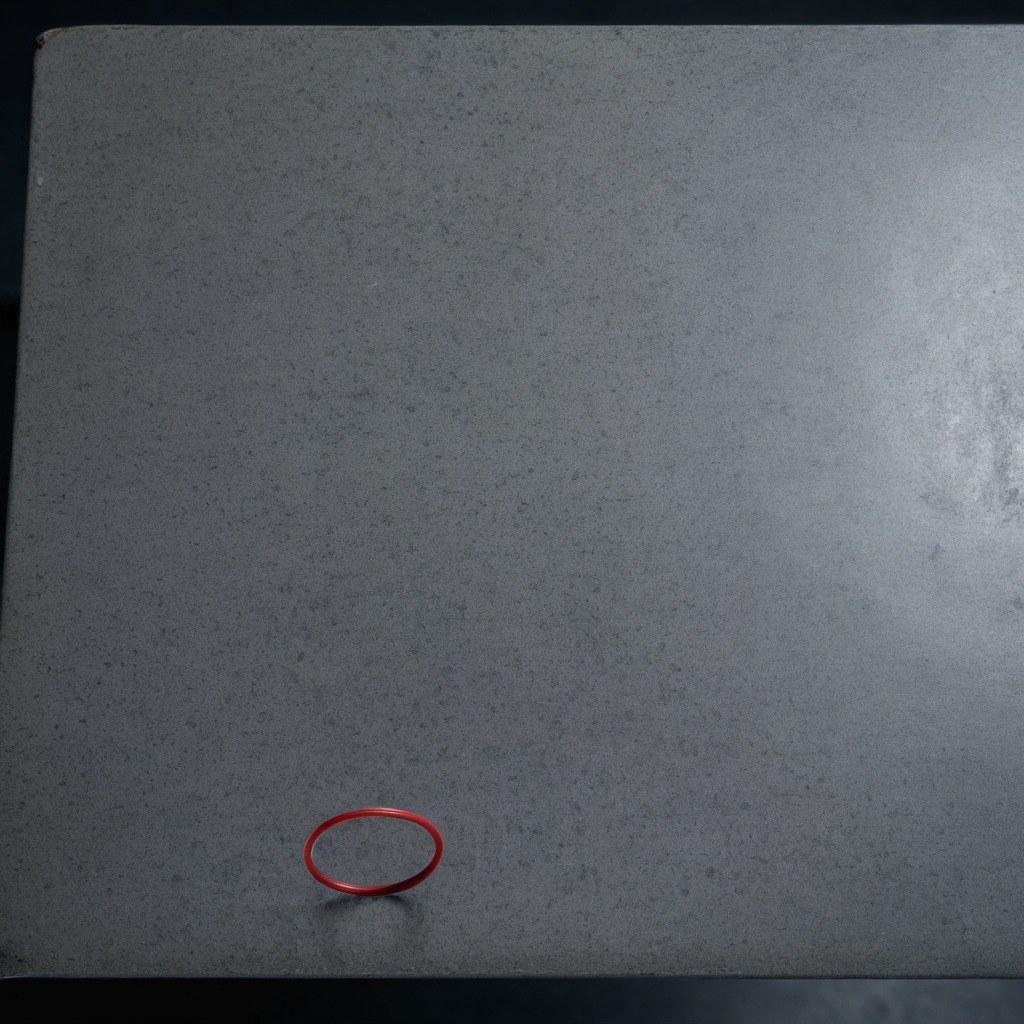
A rubber O-ring is lying on the clean granite table inside a workshop at night dim ambient light soft shadows worn but